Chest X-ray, PA view. Patient: 53 years old, sex F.
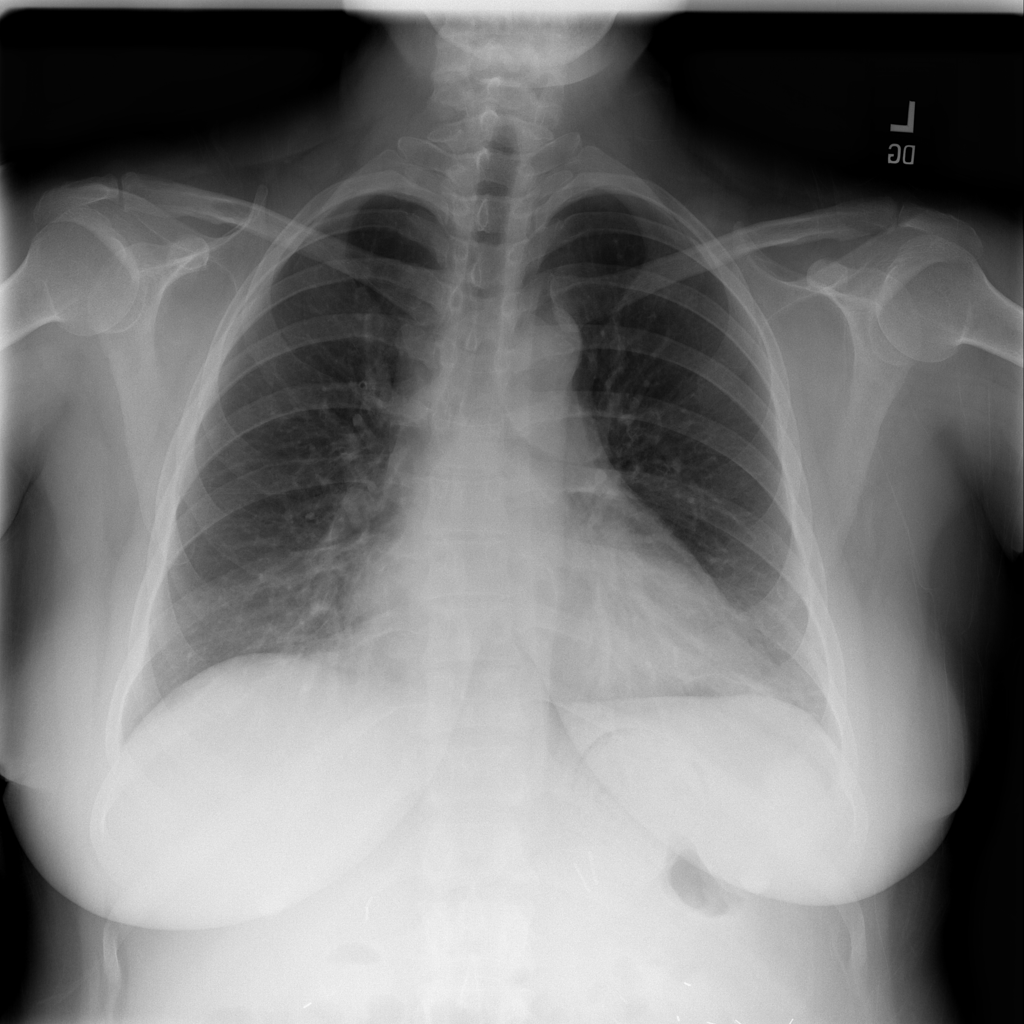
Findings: No Finding